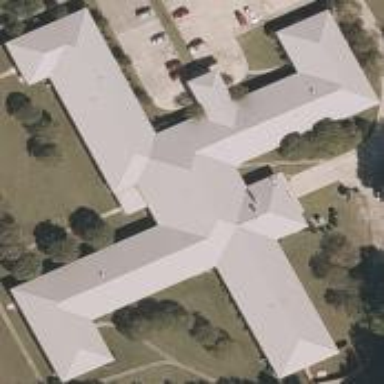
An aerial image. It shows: Building that serves as nursing home.